Interaction volume radius: 5 \u00c5
Interaction volume height: 20 \u00c5
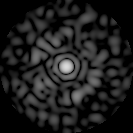
Disorder parameter: 0.8508